Question: I have table in my database and it has the following format:

When i perform search by exact date and time i am getting the results. But what i want is to perform search only with date. For example: 2014-02-28 should return all the results with that date.
This is my code:
'''
var date = Convert.ToDateTime(search);
return View(db.newsletter.Where(x => x.issuetime == date).ToList());
'''
Any idea?
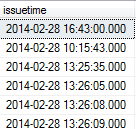
Answer: This is similar to Kosar's approach, but simpler. It should also correctly handle events that occur during the last second of the day.
'''
var date = Convert.ToDateTime(search).Date;
var nextDay = date.AddDays(1);
return View(db.newsletter
.Where(x => x.issuetime >= date && x.issuetime < nextDay)
.ToList());
'''
Michael Dunlap's approach would work in LINQ-to-SQL, but LINQ to Entities seems to be unable to handle it. Entity Framework has TruncateTime (see <URL>, but EntityFunctions appears to be deprecated, so I don't think I'd advise using it.